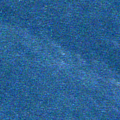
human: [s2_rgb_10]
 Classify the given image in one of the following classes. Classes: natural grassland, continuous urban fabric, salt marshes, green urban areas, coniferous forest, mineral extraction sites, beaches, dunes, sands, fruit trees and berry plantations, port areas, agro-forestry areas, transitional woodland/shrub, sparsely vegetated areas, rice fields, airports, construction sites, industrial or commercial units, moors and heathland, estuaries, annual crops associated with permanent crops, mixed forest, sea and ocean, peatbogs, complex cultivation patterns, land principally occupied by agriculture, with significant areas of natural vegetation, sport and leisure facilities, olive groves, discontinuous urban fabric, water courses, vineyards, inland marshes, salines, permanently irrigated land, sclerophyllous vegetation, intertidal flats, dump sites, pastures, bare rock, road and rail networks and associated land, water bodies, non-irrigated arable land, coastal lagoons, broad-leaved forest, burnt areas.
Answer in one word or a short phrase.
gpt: sea and ocean